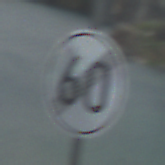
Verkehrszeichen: EndeGeschwindigkeit60
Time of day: MorningAfternoon
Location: Outdoor (Nature)
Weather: PartlyCloudy
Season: NotSpecified
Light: Natural